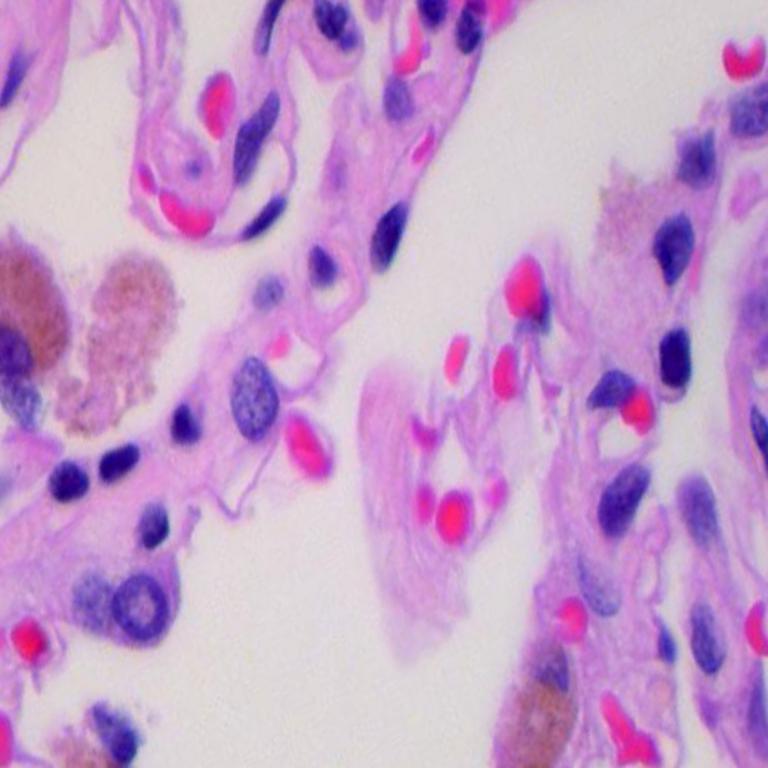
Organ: lung
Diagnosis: benign